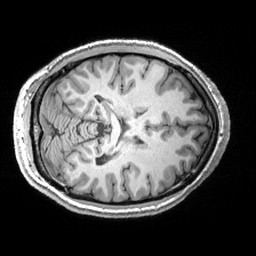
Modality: T1w
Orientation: axial
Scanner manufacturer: siemens
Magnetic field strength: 3 T
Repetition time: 2.53 s
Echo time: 0.00299 s